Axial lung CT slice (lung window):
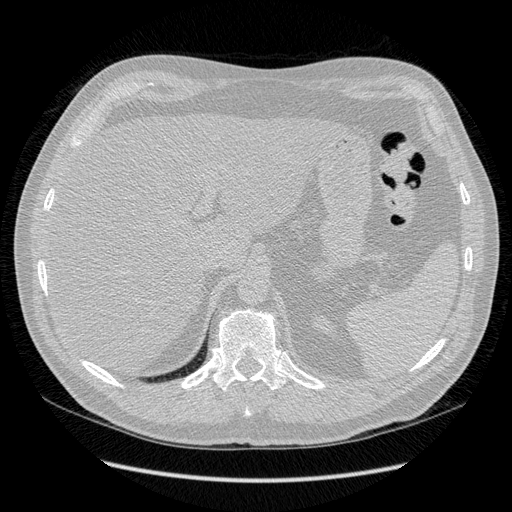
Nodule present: no